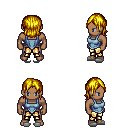
a pixel art fantasy rpg character, male body template, human, dark skin, blue vest, gold greaves, blonde long bangs hairstyle, white slippers, four views (front, back, left, right), 2x2 character sprite sheet, small pixel art, hard edges, no anti-aliasing